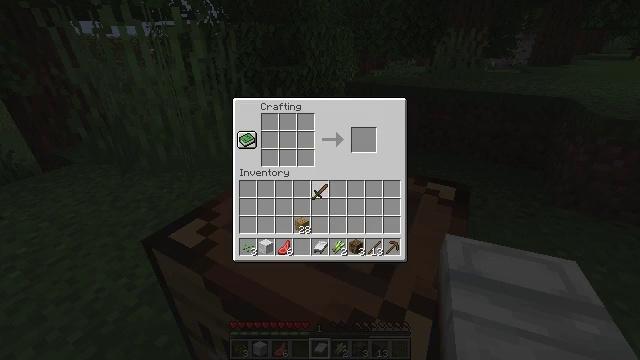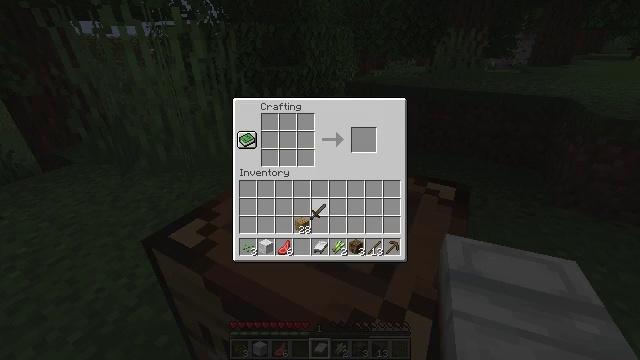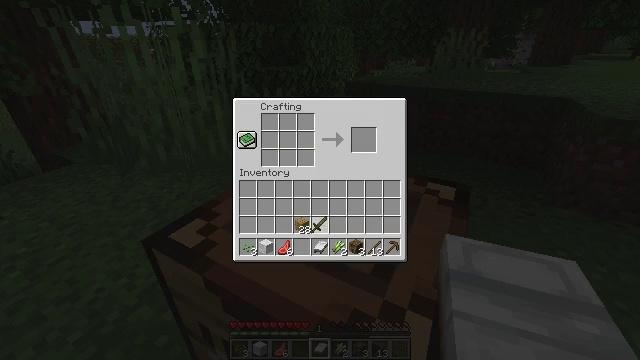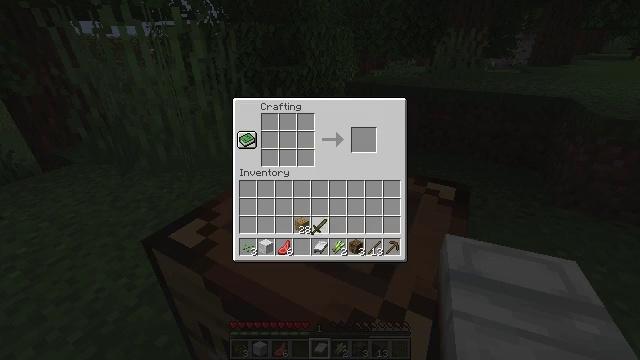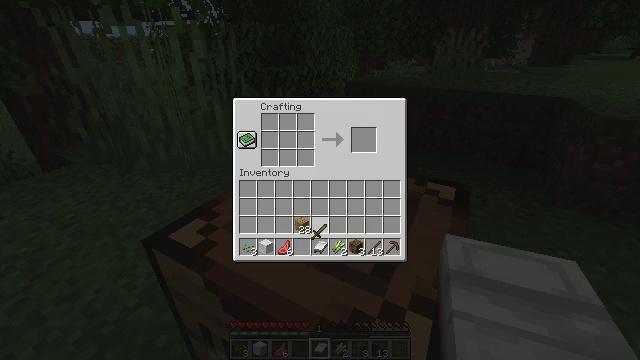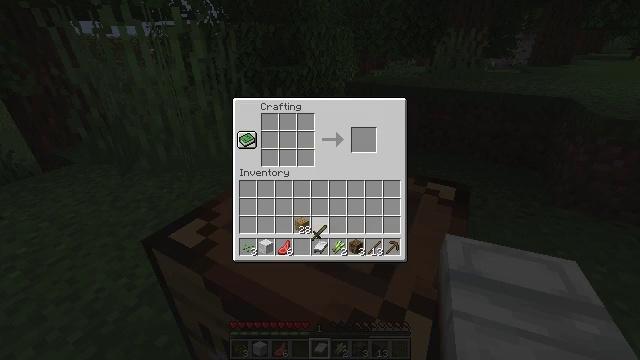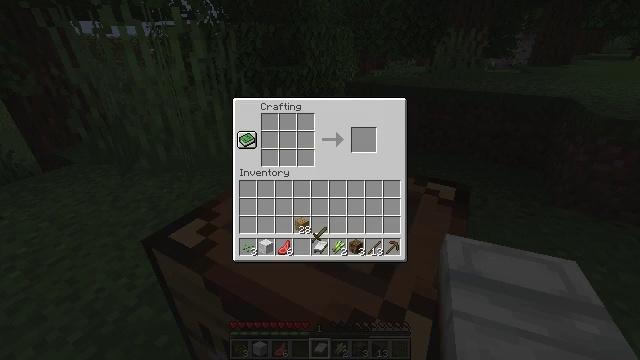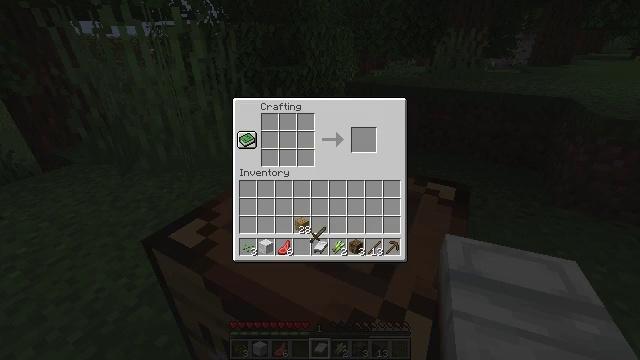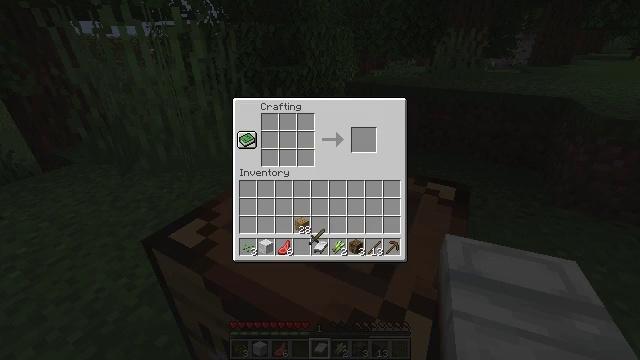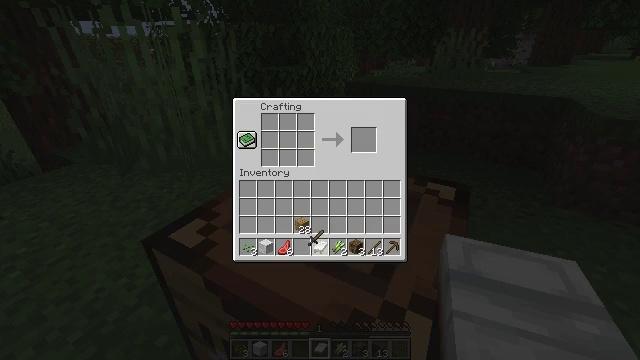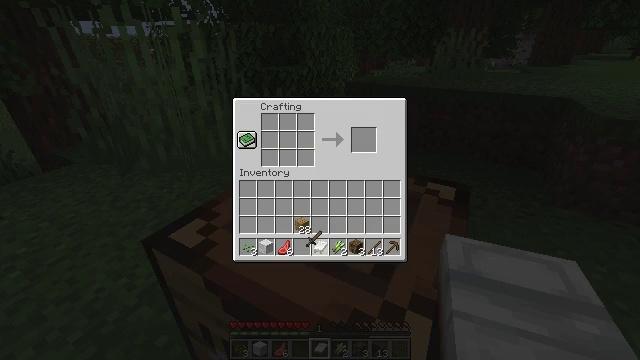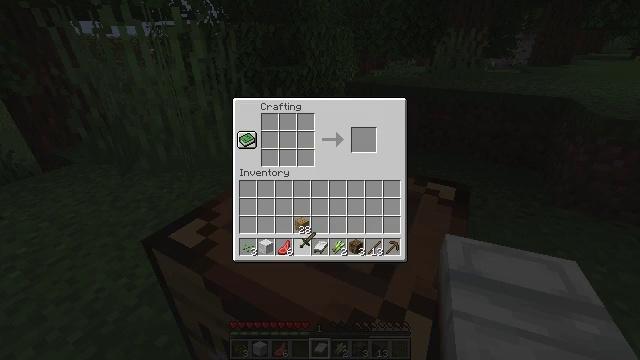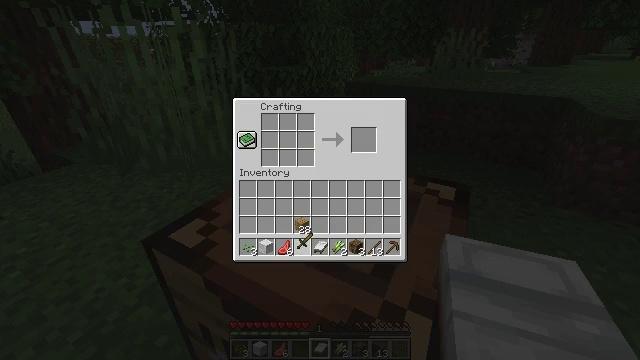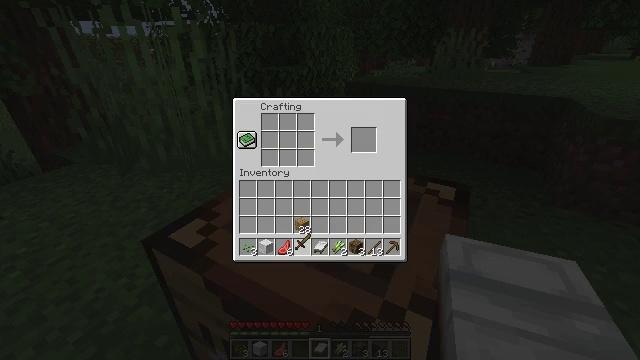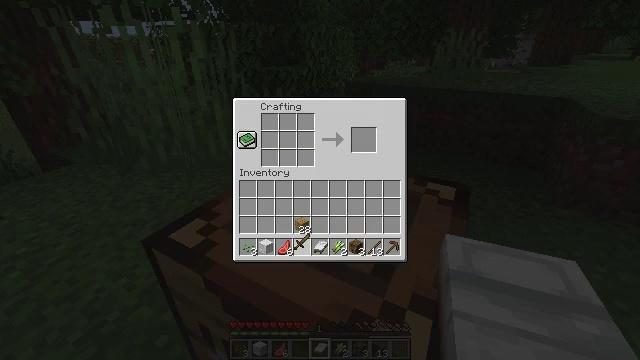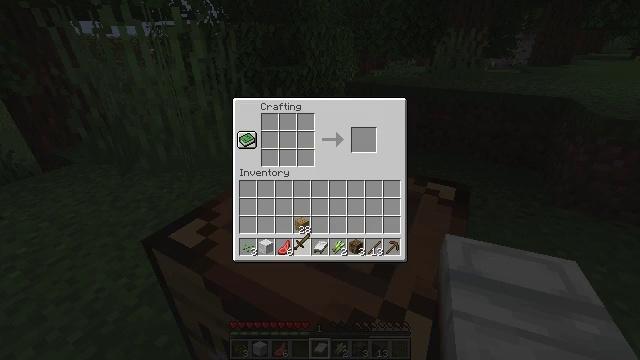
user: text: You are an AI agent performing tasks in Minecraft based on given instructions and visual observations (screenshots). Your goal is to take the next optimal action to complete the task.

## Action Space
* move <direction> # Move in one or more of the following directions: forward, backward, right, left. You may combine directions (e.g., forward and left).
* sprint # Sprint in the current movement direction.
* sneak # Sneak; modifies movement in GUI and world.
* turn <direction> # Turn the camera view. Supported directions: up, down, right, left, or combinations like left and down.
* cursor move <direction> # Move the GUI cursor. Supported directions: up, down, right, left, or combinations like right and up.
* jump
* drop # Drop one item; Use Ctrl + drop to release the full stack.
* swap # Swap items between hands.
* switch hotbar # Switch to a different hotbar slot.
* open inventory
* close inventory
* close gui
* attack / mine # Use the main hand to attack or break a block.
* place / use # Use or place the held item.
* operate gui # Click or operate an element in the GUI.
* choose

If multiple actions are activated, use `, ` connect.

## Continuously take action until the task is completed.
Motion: motion action
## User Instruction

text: Use sticks and planks to craft a wooden hoe.
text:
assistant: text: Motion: cursor move down, open gui
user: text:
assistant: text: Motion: cursor move down
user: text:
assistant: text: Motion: no_op
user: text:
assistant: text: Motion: no_op
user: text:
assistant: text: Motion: no_op
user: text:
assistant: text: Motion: no_op
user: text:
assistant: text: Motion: no_op
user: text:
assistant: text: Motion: no_op
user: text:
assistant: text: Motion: no_op
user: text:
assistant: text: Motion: no_op
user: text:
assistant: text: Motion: no_op
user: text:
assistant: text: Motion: no_op
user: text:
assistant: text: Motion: no_op
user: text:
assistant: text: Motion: no_op
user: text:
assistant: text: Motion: no_op
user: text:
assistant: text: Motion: no_op
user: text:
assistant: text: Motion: no_op
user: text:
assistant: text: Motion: operate gui
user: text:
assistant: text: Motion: operate gui
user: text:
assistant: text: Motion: operate gui
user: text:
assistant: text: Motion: no_op
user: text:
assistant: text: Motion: no_op
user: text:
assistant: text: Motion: cursor move up
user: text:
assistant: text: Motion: cursor move right and up
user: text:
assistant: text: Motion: cursor move up
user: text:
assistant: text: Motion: no_op
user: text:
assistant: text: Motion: no_op
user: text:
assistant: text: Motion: cursor move right
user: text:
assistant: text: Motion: cursor move right and down
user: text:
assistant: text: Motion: cursor move right and down